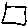
Label: square